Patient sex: F
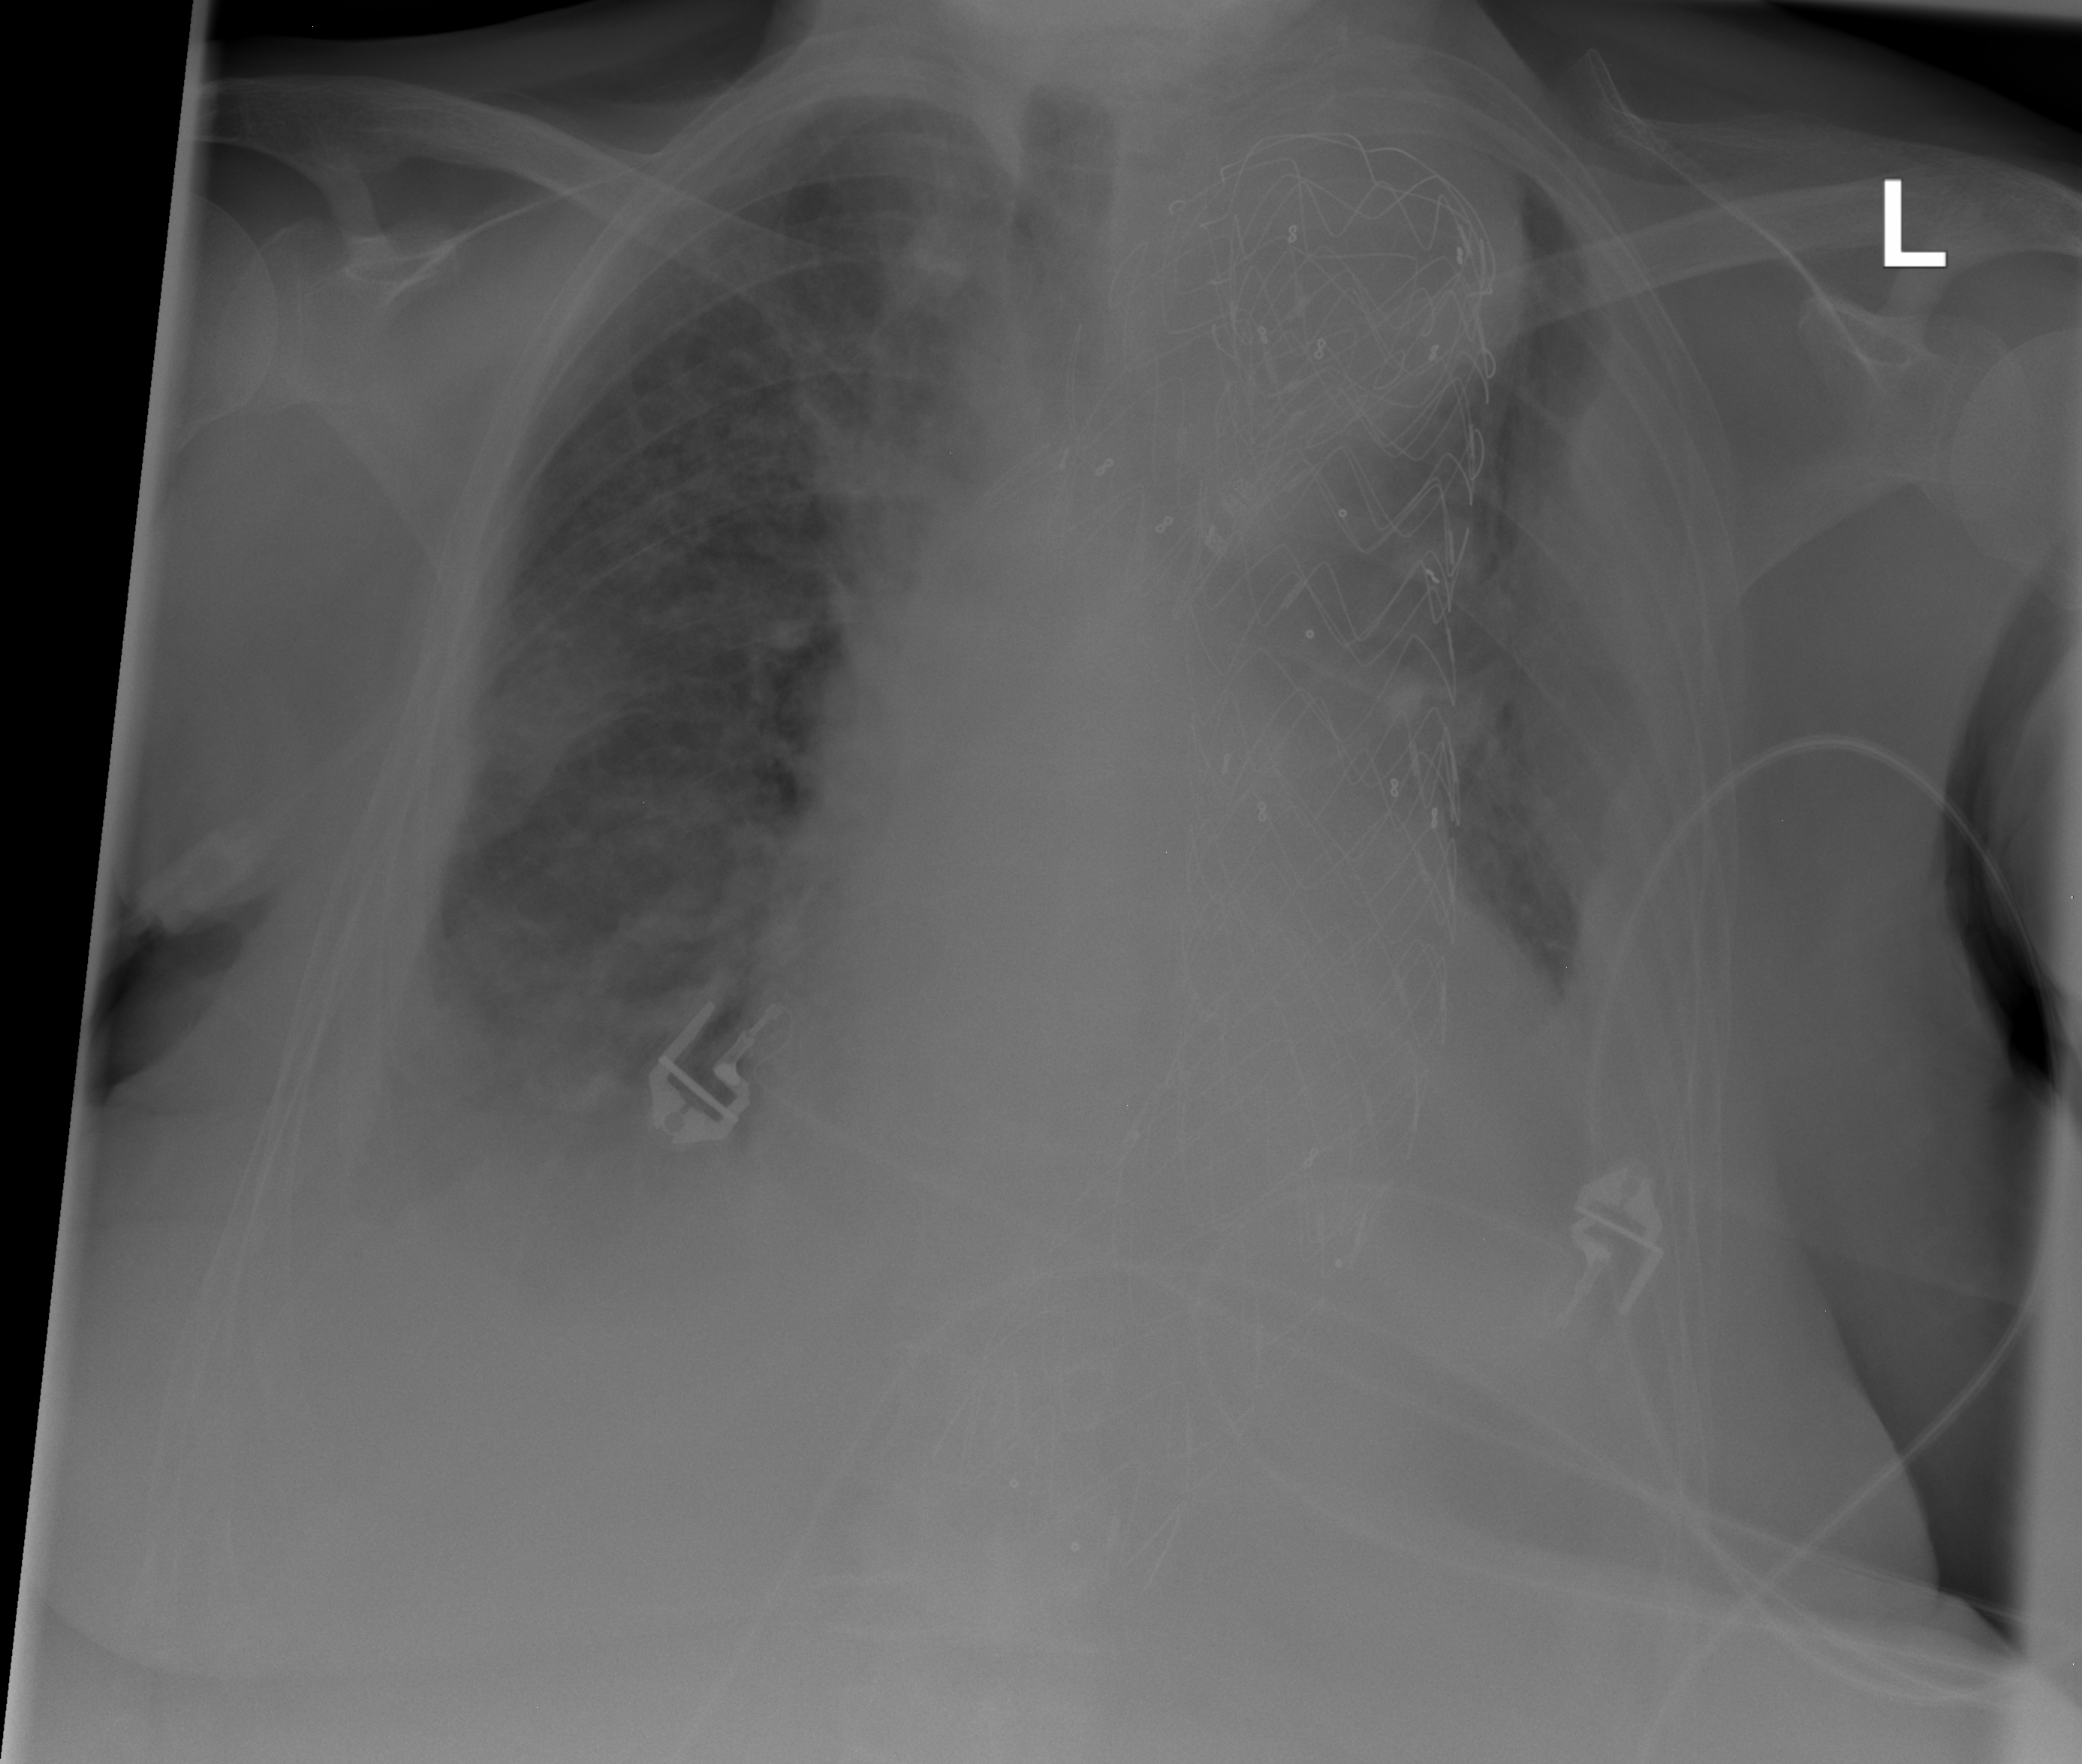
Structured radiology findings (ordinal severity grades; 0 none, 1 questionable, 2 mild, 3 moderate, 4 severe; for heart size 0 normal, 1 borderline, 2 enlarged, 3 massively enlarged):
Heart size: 2
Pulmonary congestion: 2
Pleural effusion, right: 2
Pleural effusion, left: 3
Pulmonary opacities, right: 2
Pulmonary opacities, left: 2
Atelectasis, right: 2
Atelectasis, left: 2